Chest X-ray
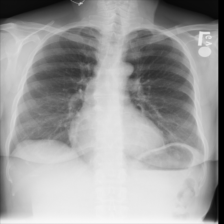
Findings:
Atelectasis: negative
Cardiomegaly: negative
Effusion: negative
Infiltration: negative
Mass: negative
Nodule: negative
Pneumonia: negative
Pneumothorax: negative
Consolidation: negative
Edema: negative
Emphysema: negative
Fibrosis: negative
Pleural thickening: negative
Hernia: negative